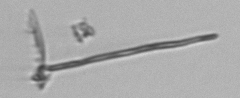
Label: fiber_TAG_external_detritus